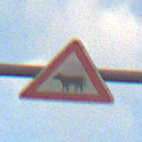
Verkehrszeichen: ViehtriebRechts
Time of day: MorningAfternoon
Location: Outdoor (Suburban)
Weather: Overcast
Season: NotSpecified
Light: Natural